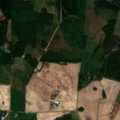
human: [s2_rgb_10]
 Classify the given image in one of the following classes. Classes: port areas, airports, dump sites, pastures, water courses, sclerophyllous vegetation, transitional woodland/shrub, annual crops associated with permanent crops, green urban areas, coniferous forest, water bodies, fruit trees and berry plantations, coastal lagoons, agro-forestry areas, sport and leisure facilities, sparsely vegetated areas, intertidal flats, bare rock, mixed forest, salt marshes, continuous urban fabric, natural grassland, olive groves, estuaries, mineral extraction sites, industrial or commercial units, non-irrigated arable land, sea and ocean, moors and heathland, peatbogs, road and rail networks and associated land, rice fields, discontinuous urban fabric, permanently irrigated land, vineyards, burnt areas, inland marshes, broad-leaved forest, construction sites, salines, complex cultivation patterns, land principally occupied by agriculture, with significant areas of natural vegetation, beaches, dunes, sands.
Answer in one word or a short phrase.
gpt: non-irrigated arable land, broad-leaved forest, mixed forest, transitional woodland/shrub, inland marshes